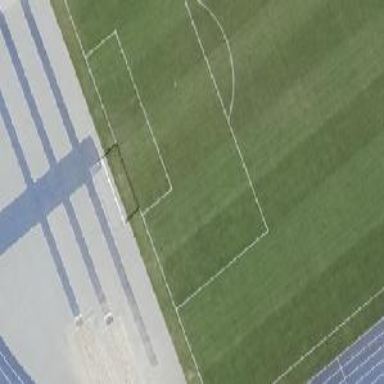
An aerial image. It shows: Pitch designed for long jump sports in leisure land area.